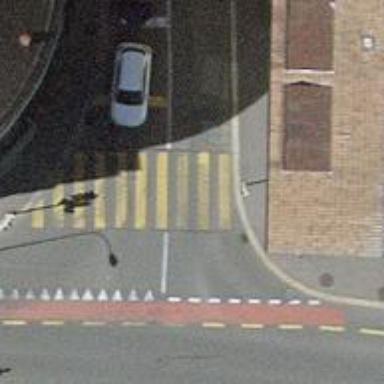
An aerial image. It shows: Road crossing with traffic signals.